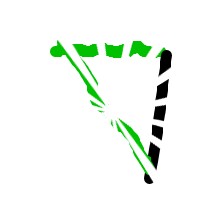
Shape: triangle